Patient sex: M
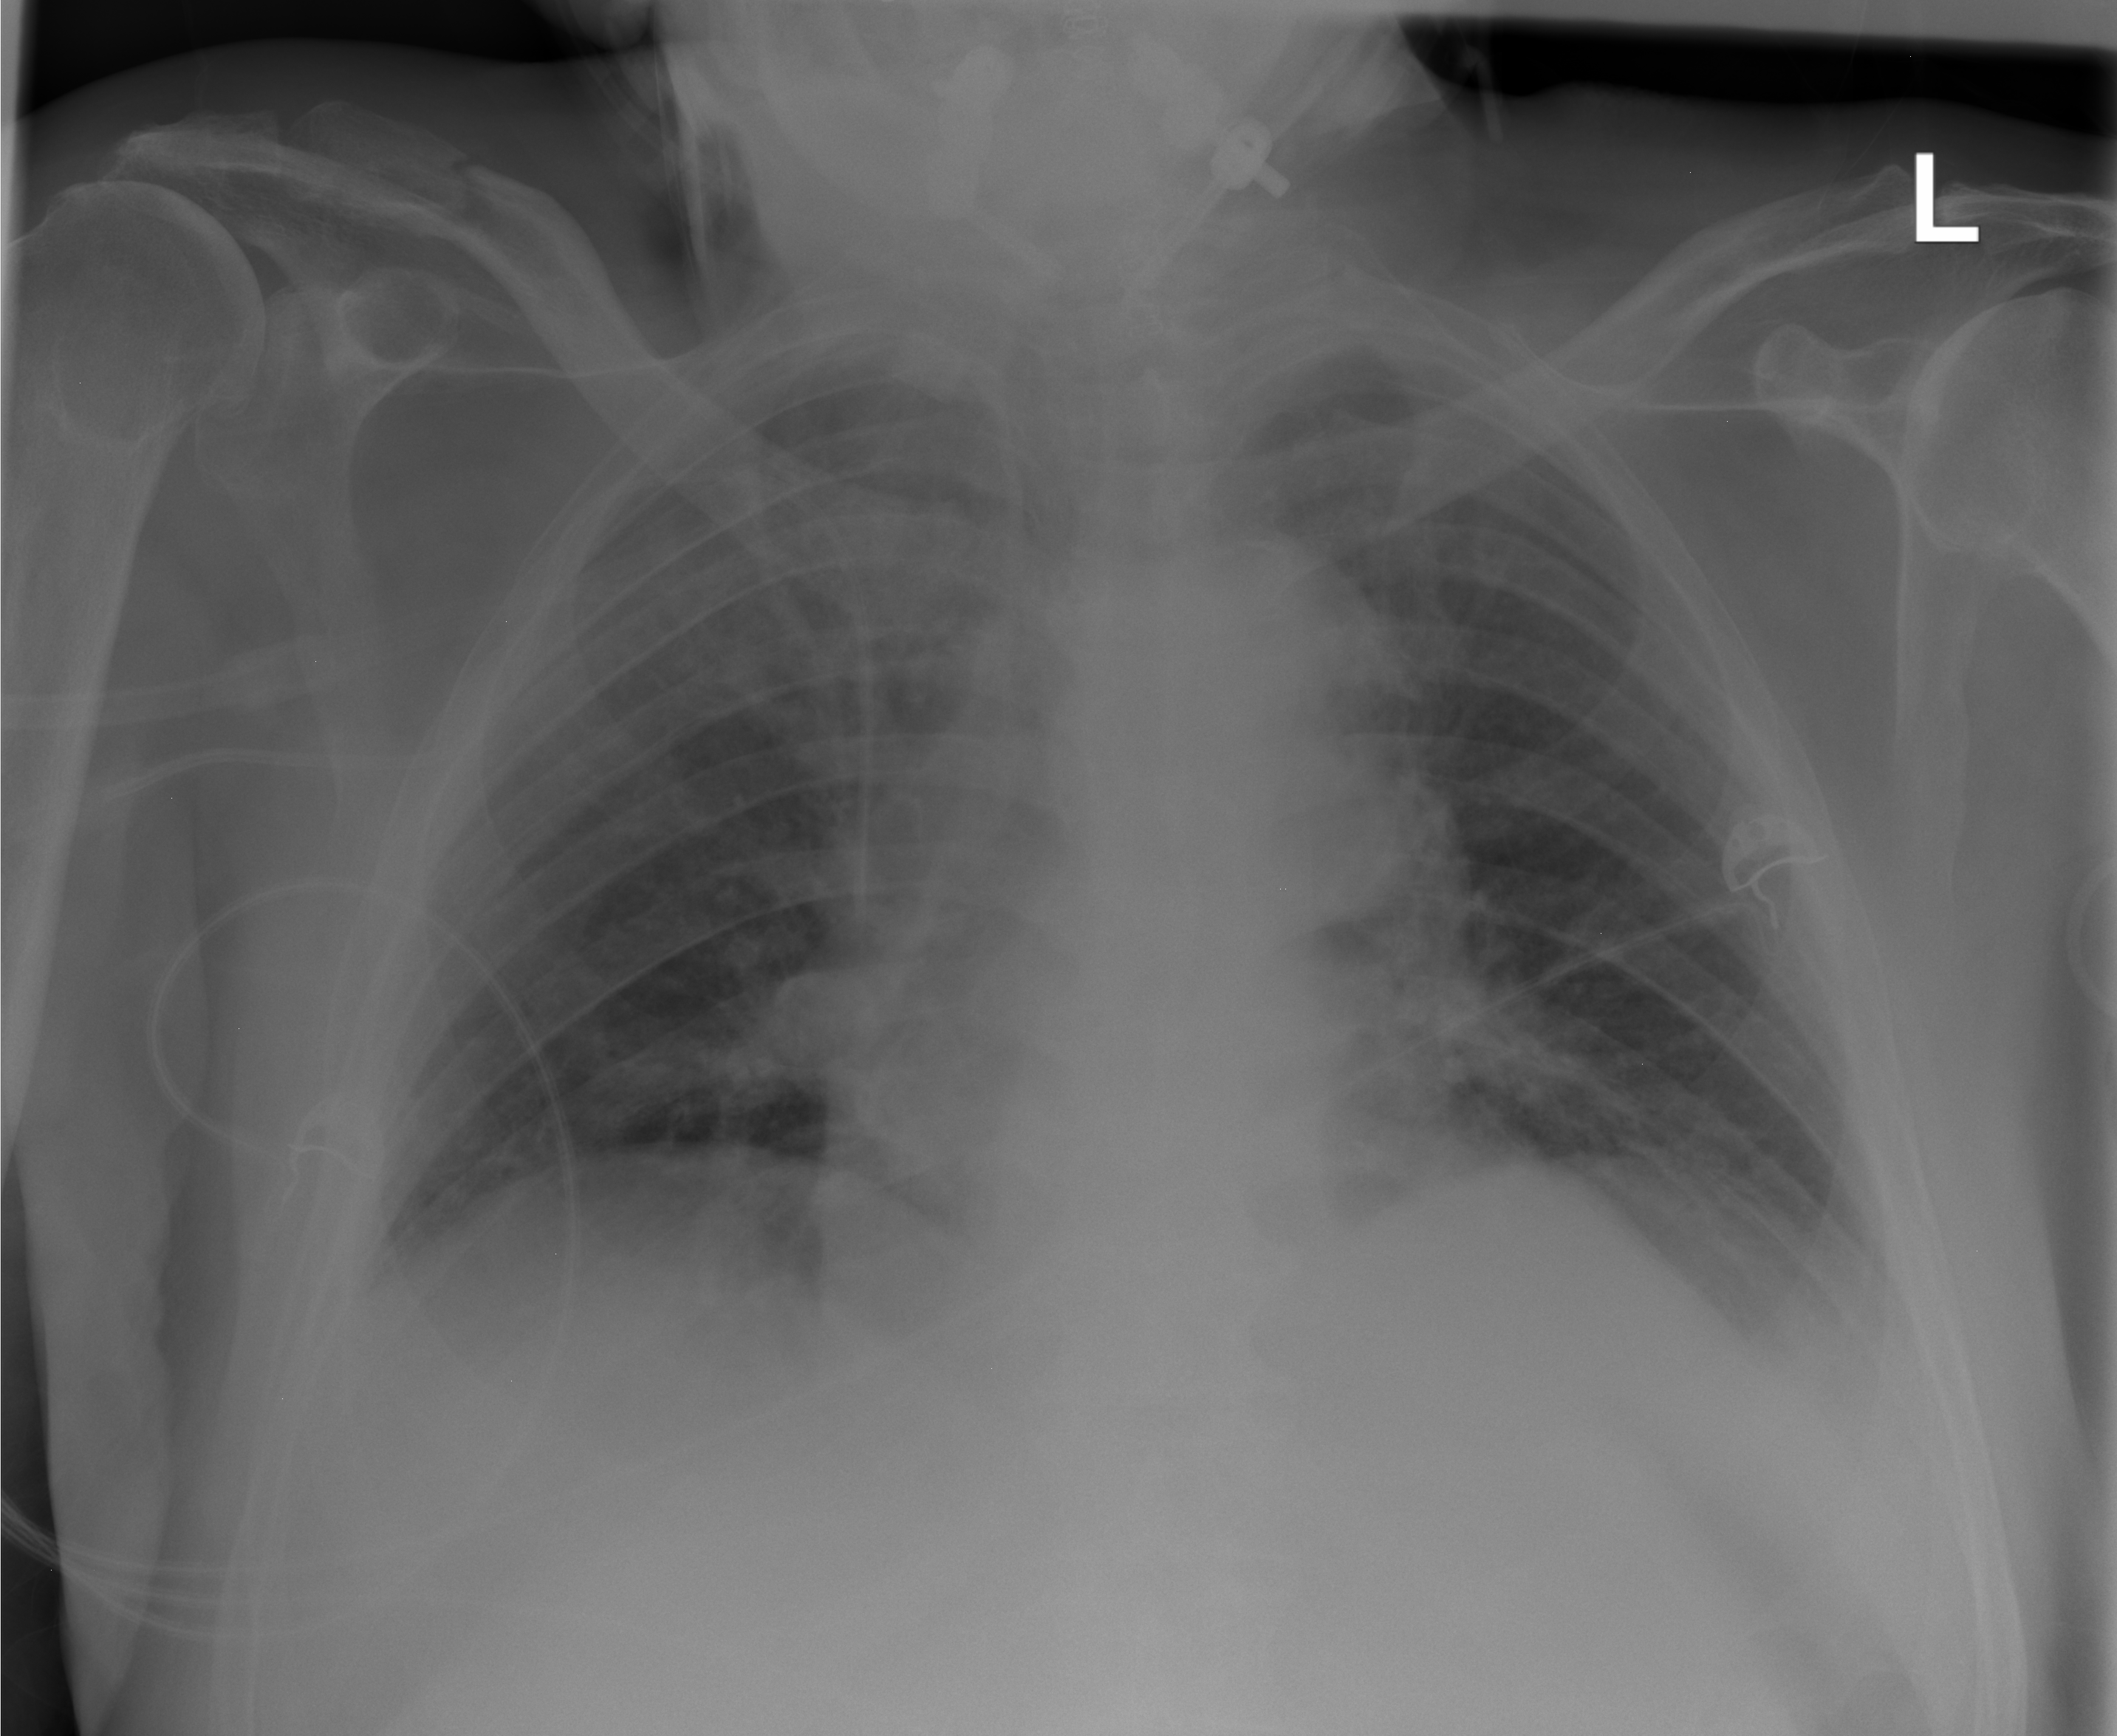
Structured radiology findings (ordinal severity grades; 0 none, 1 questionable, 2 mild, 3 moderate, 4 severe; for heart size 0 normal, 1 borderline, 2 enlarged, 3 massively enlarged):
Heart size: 0
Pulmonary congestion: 2
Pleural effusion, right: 0
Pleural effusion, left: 0
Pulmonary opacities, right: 2
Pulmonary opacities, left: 0
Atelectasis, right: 0
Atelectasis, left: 0